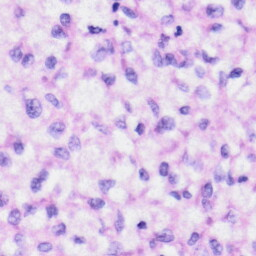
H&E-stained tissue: Liver